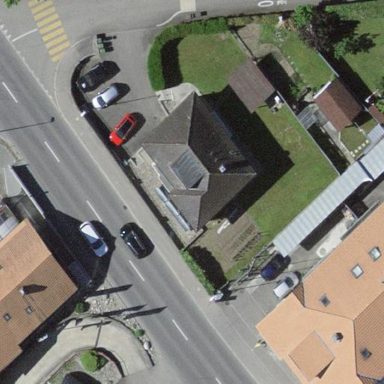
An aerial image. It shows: Hipped roof on residential building.